Question: I am working with the Android NDK and I am facing this problem. I am getting following error;
'''
22:30:09 **** Incremental Build of configuration Default for project MrBlueFramework ****
"D:\Android_Development\Android_NDK\ndk-build.cmd" all
Android NDK: WARNING: APP_PLATFORM android-19 is larger than android:minSdkVersion 8 in ./AndroidManifest.xml
[armeabi] Compile++ thumb: MrBlueFramework <= MrBlueFramework.cpp
[armeabi] SharedLibrary : libMrBlueFramework.so
D:/Android_Development/Android_NDK/toolchains/arm-linux-androideabi-4.6/prebuilt/windows-x86_64/bin/../lib/gcc/arm-linux-androideabi/4.6/../../../../arm-linux-androideabi/bin/ld.exe: ./obj/local/armeabi/objs/MrBlueFramework/MrBlueFramework.o: in function android_main:jni/MrBlueFramework.cpp:11: error: undefined reference to 'Framework::Application::Application(android_app*)'
D:/Android_Development/Android_NDK/toolchains/arm-linux-androideabi-4.6/prebuilt/windows-x86_64/bin/../lib/gcc/arm-linux-androideabi/4.6/../../../../arm-linux-androideabi/bin/ld.exe: ./obj/local/armeabi/objs/MrBlueFramework/MrBlueFramework.o: in function android_main:jni/MrBlueFramework.cpp:11: error: undefined reference to 'Framework::Application::~Application()'
collect2: ld returned 1 exit status
make.exe: *** [obj/local/armeabi/libMrBlueFramework.so] Error 1
'''
Here is what my hierarchy looks like;

Here is my android.mk
'''
LOCAL_PATH := $(call my-dir)
include $(CLEAR_VARS)
LOCAL_MODULE := MrBlueFramework
LOCAL_SRC_FILES := MrBlueFramework.cpp Framework/Application/Application.cppLOCAL_C_INCLUDES := $(LOCAL_PATH)
LOCAL_LDLIBS := -llog -landroid -lEGL -lGLESv2
LOCAL_STATIC_LIBRARIES := android_native_app_glue
include $(BUILD_SHARED_LIBRARY)
$(call import-module,android/native_app_glue)
'''
Here is content of Application.h
'''
#include <android_native_app_glue.h>
namespace Framework
{
class Application
{
private:
public:
Application(android_app *state);
virtual ~Application();
bool Initialize();
void Run();
};
}
'''
And here is main class (mrblueframework.cpp)
'''
#include <jni.h>
#include <android_native_app_glue.h>
#include "Framework\Application\Application.h"
using namespace Framework;
void android_main(android_app *state)
{
app_dummy();
Application app(state);
}
'''
I don't understand what I am doing wrong, I am including my Application.h file on top but stills it didn't find it. Please help me regarding this.
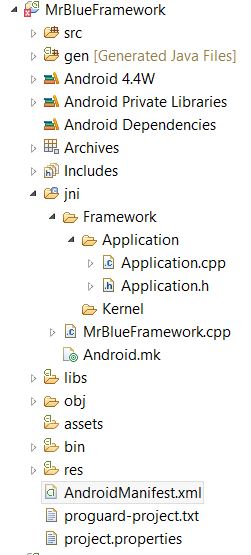
Answer: '''
LOCAL_SRC_FILES := MrBlueFramework.cpp
'''
Application.cpp is not there.